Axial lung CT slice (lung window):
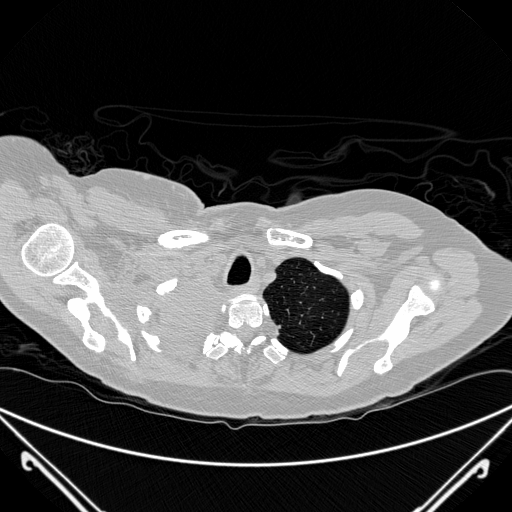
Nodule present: no